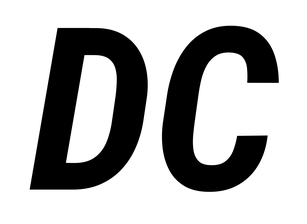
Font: Roboto-Italic_Condensed_Bold_Italic